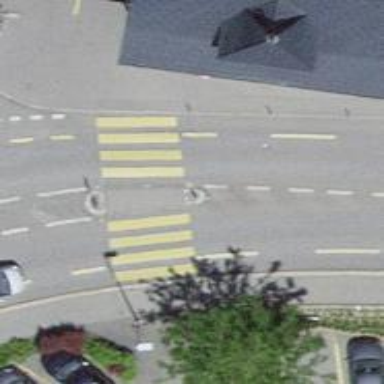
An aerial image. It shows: Marked road crossing with pedestrian island.